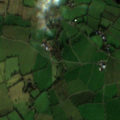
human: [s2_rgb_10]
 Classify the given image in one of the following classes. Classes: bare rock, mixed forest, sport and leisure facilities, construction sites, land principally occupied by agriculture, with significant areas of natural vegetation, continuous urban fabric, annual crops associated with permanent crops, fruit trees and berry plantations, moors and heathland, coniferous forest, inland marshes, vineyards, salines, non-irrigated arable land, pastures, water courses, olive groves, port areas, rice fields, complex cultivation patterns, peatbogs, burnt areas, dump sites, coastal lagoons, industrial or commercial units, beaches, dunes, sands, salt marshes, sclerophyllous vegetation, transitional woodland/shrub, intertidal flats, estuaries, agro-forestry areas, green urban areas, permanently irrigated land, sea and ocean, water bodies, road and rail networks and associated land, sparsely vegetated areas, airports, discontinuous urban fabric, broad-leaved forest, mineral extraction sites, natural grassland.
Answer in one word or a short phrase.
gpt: pastures, inland marshes